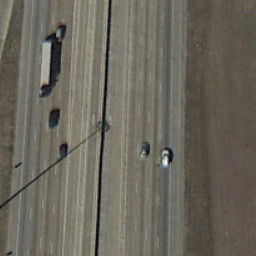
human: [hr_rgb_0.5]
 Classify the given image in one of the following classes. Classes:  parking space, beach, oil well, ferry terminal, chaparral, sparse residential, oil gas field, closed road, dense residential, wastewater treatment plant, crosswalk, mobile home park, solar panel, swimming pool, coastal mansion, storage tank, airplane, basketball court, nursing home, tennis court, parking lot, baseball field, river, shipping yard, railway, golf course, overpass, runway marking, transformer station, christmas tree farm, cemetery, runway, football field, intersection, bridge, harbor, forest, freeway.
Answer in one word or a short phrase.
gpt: freeway